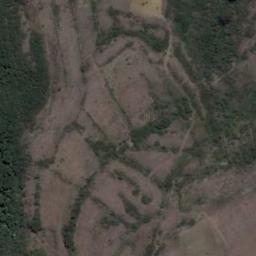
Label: terrace